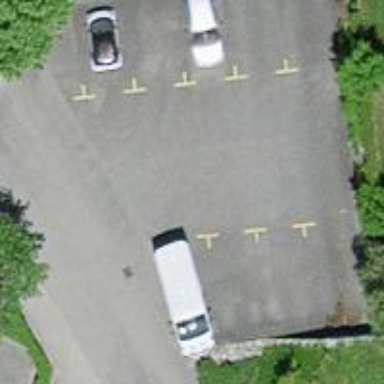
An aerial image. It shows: Parking area.